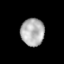
Tissue: lung
Cell type: Endothelial cells
Senescence score: 0.1956
Nuclear area (px): 632
Mean DAPI intensity: 177.18